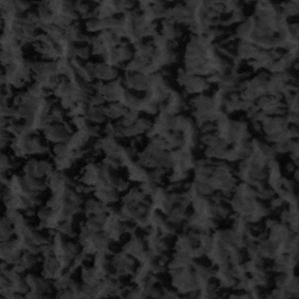
Label: frost